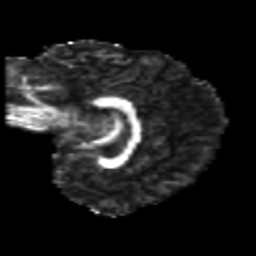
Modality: FA
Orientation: sagittal
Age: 20
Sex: female
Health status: healthy
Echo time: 0.074 s